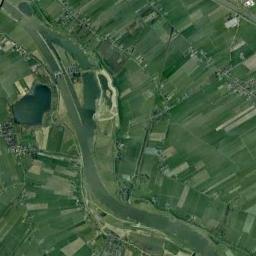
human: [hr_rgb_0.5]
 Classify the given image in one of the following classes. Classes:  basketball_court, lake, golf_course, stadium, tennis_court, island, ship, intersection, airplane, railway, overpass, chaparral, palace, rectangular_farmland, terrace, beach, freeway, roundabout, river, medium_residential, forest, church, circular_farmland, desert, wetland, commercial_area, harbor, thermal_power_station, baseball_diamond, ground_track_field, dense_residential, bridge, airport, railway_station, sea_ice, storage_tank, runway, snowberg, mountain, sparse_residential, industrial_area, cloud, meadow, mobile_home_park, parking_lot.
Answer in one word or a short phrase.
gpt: river